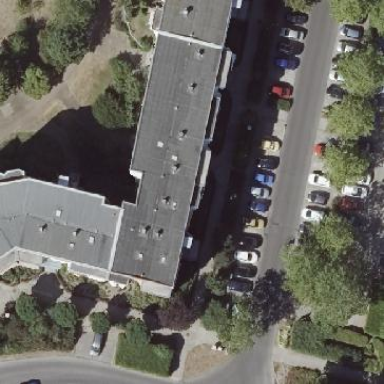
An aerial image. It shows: Flat-roofed apartment building.